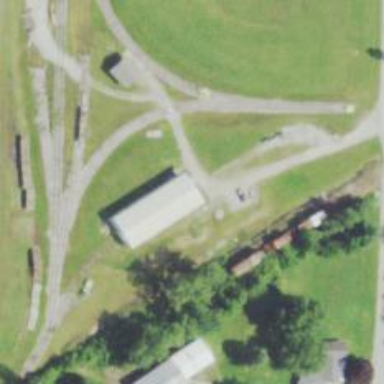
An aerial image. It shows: Preserved railway yard.